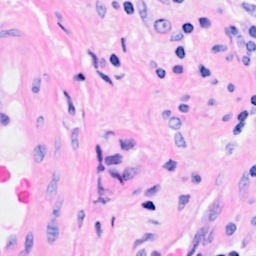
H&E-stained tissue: Breast